Question: I'm building a website called <URL> which contain a search box, the content of the search box is moved up/down like this :

I noticed this problem only in and only in the version of the website, I've tried to fix it by adding this CSS :
'''
.search_box input[type="text"],
.search_box input[type="text"]:focus {
line-height: 15px;
vertical-align: middle;
font-size: 45px;
height: 65px;
}
'''
but nothing of it worked, how could it be fixed ??
<URL>
Thanks in advance ..
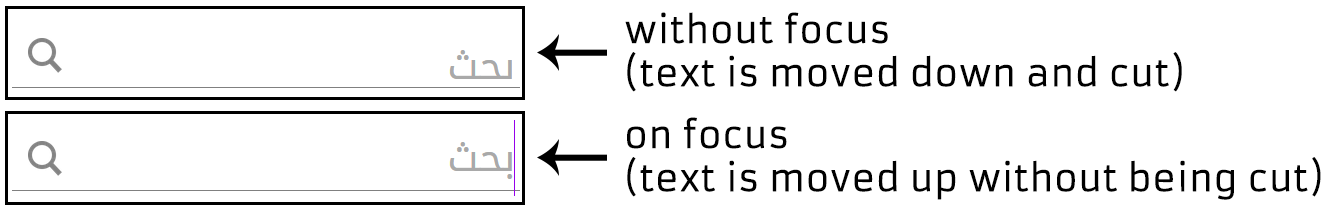
Answer: I solved the problem by adding the following CSS :
'''
.search_box input[type="text"]{
overflow: hidden; //so the text won't move
padding-bottom: 0; //so the text won't be cut
font-size: 34px; //so the text will be contained in the input border
}
'''
The real problem was that the which I'm using has large height, and the problem shows because of the (the blinking writing cursor) whose height is equal to the character height of the font (only in chrome)